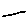
Label: hexagon